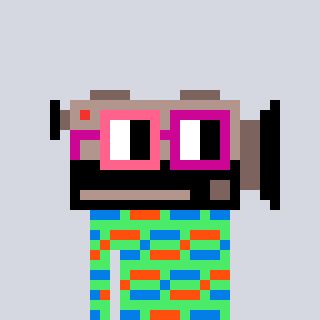
a pixel art character with square pink and red glasses, a camcorder-shaped head and a teal-colored body on a cool background